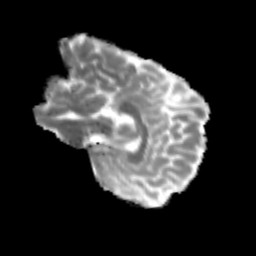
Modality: MD
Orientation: sagittal
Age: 26
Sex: female
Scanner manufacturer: siemens
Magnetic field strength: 3 T
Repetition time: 3.5 s
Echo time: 0.125 s